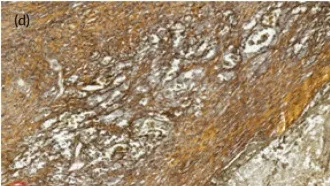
Photomicrographs of the immunohistochemical stains (CK AE1/3, CD 30, vimentin), and histochemical stains (reticulin) of the tumour cells. (d): Reticulin histochemical staining (x40 magnification) stains reactive stromal cells.
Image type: pathology (immunostaining)